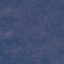
Land use / land cover class: Forest